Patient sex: F
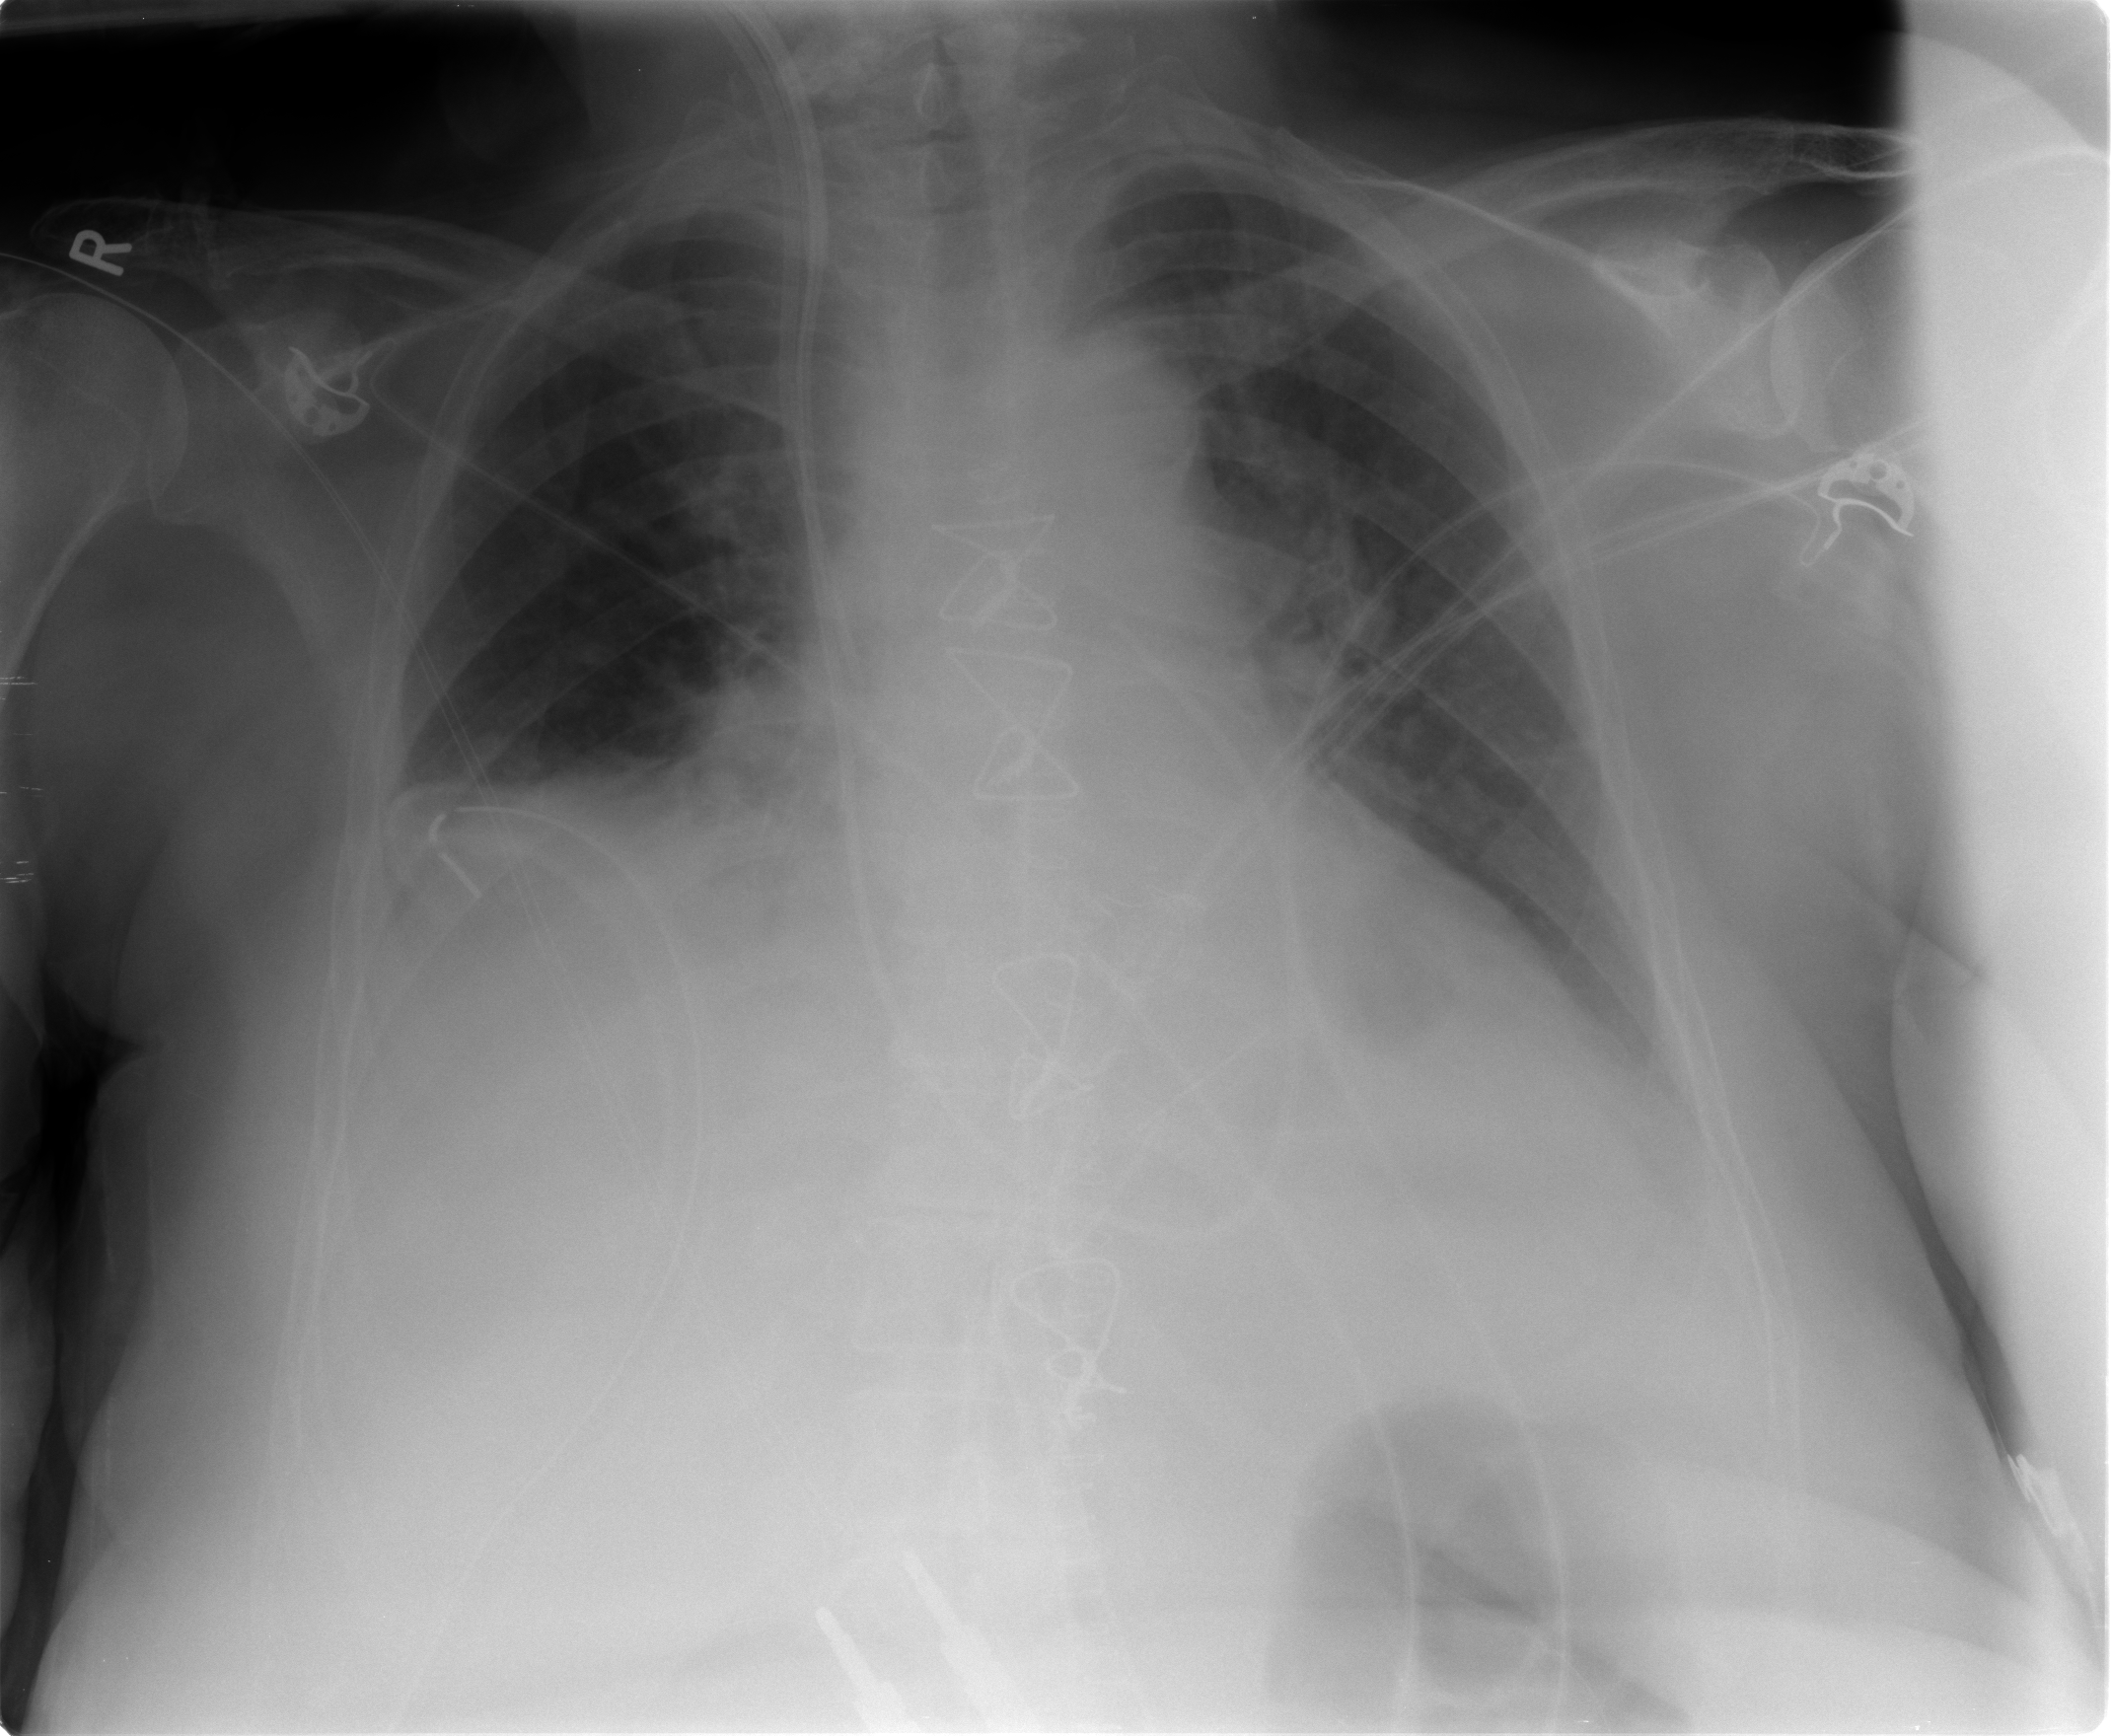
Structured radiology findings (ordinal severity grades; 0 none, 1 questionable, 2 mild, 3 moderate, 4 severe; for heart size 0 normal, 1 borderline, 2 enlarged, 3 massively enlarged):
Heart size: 2
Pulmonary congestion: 2
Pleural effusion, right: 1
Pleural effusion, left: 1
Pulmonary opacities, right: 0
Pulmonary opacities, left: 0
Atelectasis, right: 2
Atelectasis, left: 2